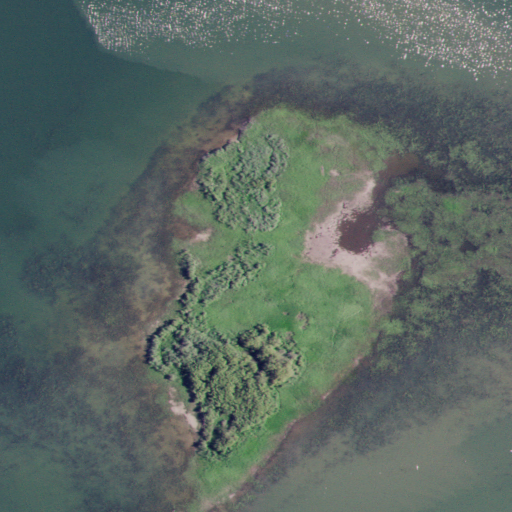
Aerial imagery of island in Idaho named Chain Island containing herbaceous wetlands, open water, woody wetlands, and evergreen forest